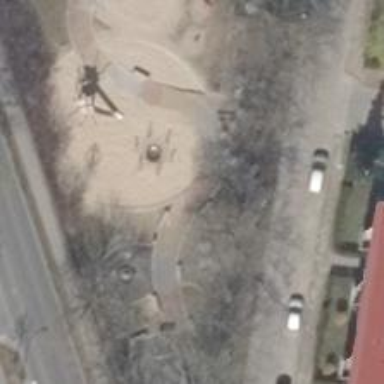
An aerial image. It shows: Playground enclosed by fence.